Interaction volume radius: 10 \u00c5
Interaction volume height: 40 \u00c5
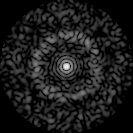
Disorder parameter: 0.8212